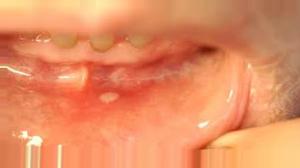
Condition: Mouth Ulcer